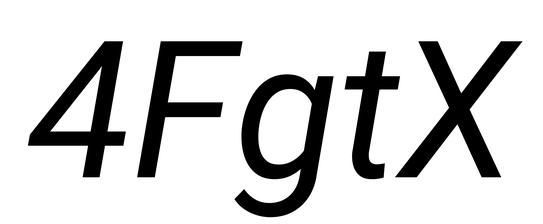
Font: Roboto-Italic_Italic